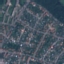
Label: Residential